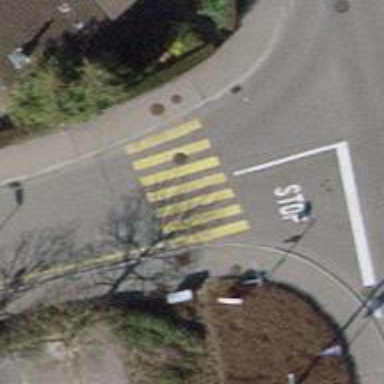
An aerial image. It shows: Uncontrolled zebra crossing on the road.